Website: apple
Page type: cross-sells
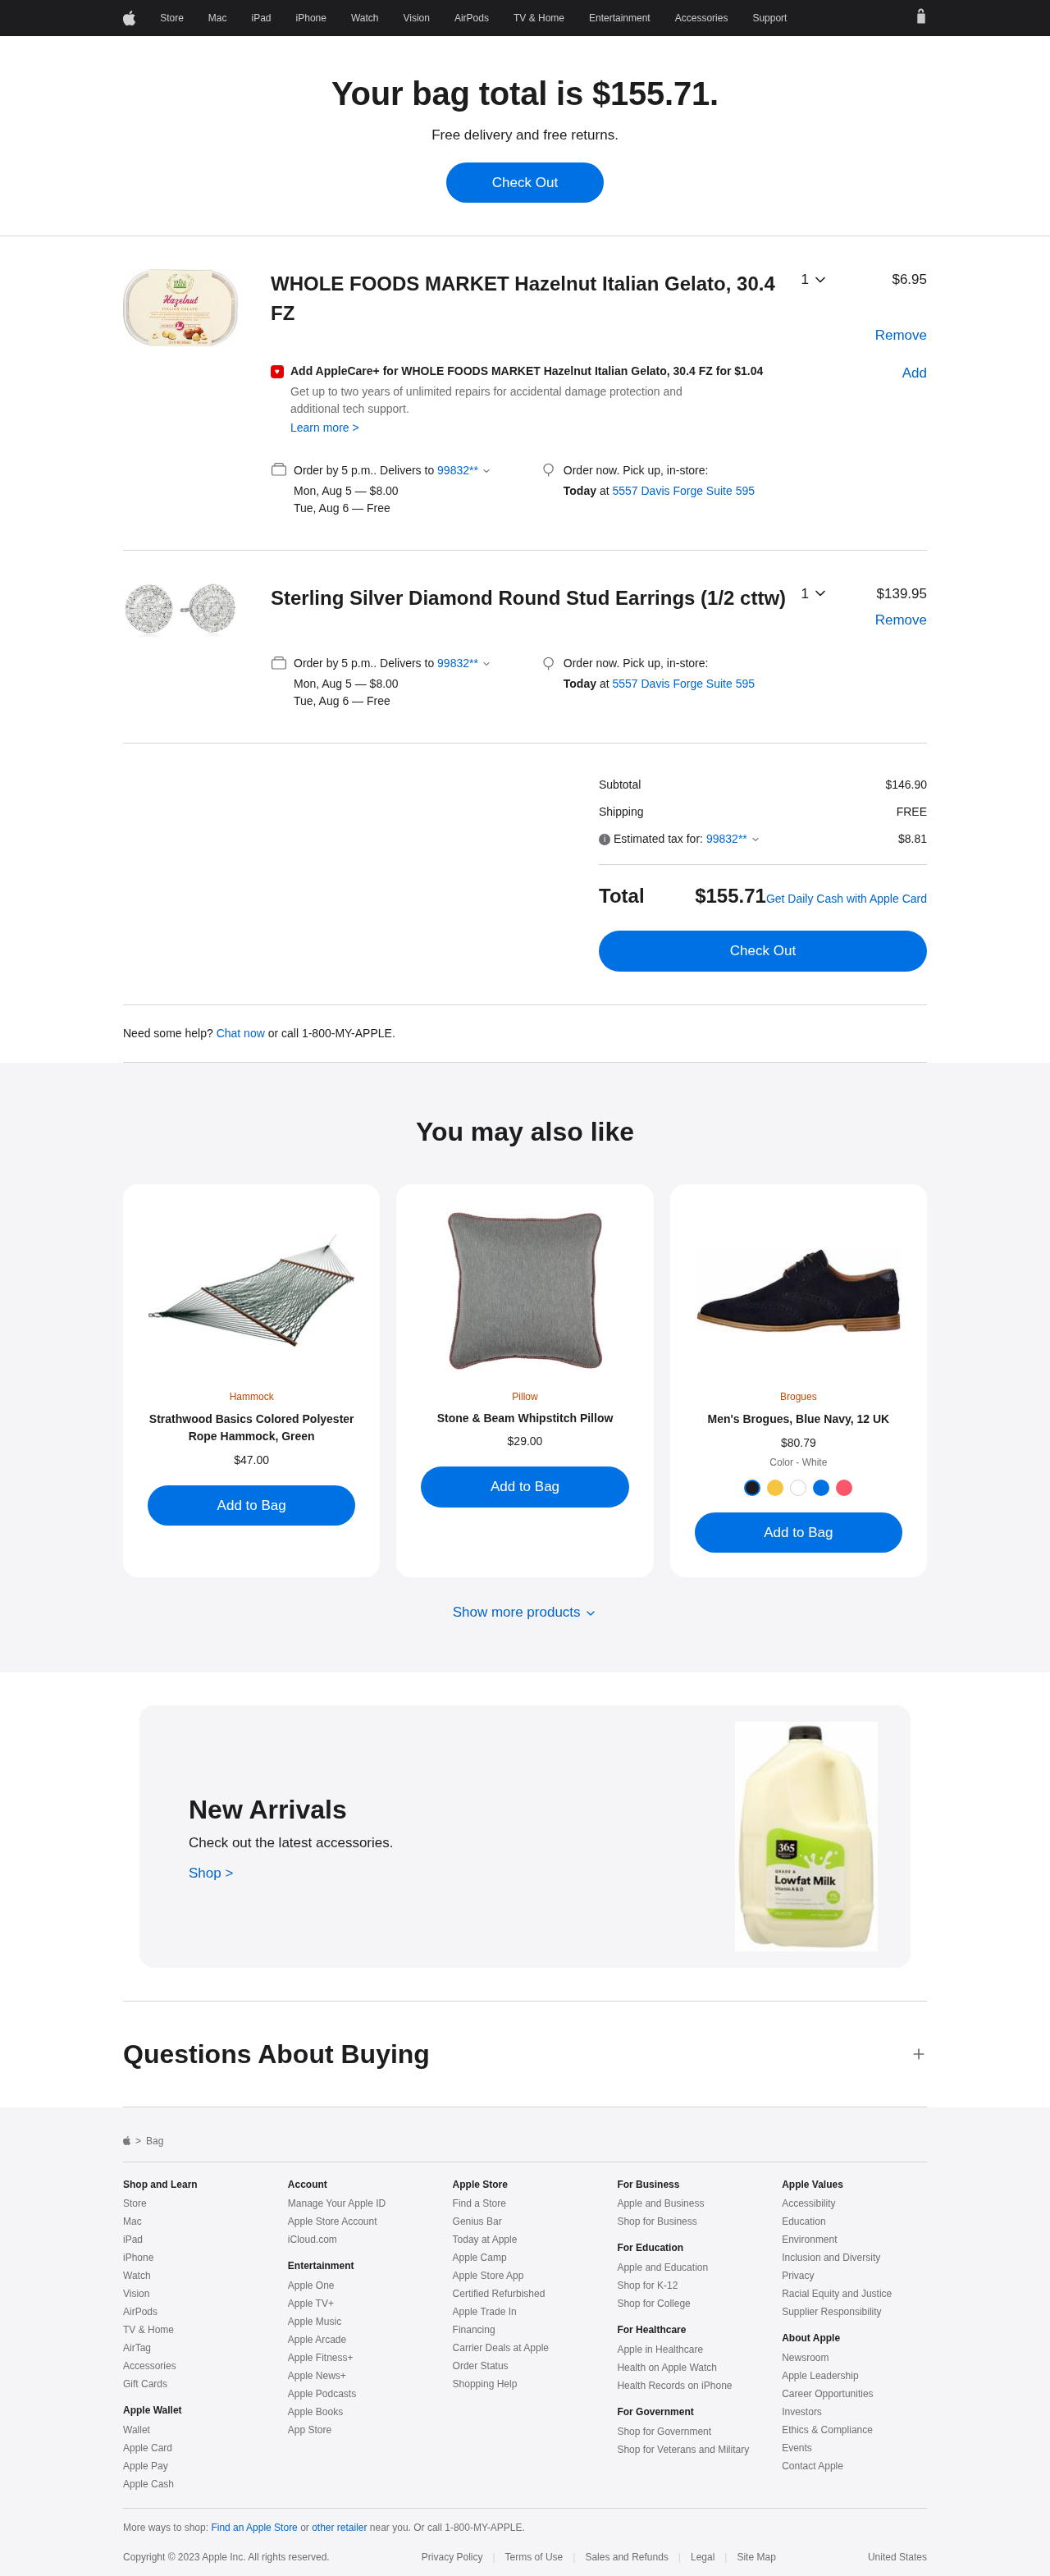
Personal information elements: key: PII_LOCATION1_STREET
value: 5557 Davis Forge Suite 595
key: PII_POSTCODE
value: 99832
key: PII_POSTCODE_FULL
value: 99832
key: PII_POSTCODE_NUMERIC
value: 99832
Product elements: key: PRODUCT1_NAME
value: WHOLE FOODS MARKET Hazelnut Italian Gelato, 30.4 FZ
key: PRODUCT1_PRICE
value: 6.95
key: PRODUCT1_QUANTITY
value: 1
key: PRODUCT2_NAME
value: Sterling Silver Diamond Round Stud Earrings (1/2 cttw)
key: PRODUCT2_PRICE
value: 139.95
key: PRODUCT2_QUANTITY
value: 1
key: PRODUCT3_ITEM_CATEGORY
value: Hammock
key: PRODUCT3_NAME
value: Strathwood Basics Colored Polyester Rope Hammock, Green
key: PRODUCT3_PRICE
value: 47
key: PRODUCT4_ITEM_CATEGORY
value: Pillow
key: PRODUCT4_NAME
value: Stone & Beam Whipstitch Pillow
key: PRODUCT4_PRICE
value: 29
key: PRODUCT5_ITEM_CATEGORY
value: Brogues
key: PRODUCT5_NAME
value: Men's Brogues, Blue Navy, 12 UK
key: PRODUCT5_PRICE
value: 80.79
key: PRODUCT1_NAME2
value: WHOLE FOODS MARKET Hazelnut Italian Gelato, 30.4 FZ
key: PRODUCT1_APPLECARE_PRICE
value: $1.04
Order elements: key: ORDER_TOTAL
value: $155.71
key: ORDER_DELIVERY_DATE
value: Mon, Aug 5
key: ORDER_DELIVERY_DATE2
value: Tue, Aug 6
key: ORDER_DELIVERY_DATE3
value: Mon, Aug 5
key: ORDER_DELIVERY_DATE4
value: Tue, Aug 6
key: ORDER_SUBTOTAL
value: $146.90
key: ORDER_SHIPPING_COST
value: FREE
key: ORDER_TAX
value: $8.81
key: ORDER_TOTAL2
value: $155.71